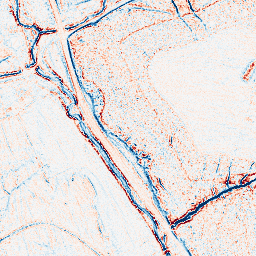
Category: edge_preserving
Decomposition family: anisotropic_diffusion
Decomposition parameters: iterations: 5
kappa: 10
gamma: 0.15
Upsampling method: bspline
Upsampling parameters: scale: 8
Upsampling scale: 8